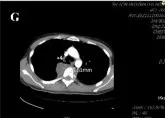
Comparison of CT results before and after treatment. (H) The mass on the left side of the T4-6 vertebrae was approximately 17.59mm.
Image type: radiology (ct)